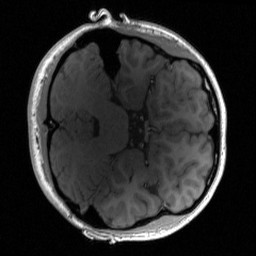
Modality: T1w
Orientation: axial
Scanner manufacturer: siemens
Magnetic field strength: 3 T
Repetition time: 2 s
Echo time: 0.0022 s